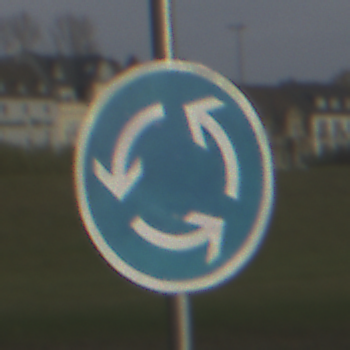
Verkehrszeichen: Kreisverkehr
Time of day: SunriseSunset
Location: Outdoor (Suburban)
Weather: PartlyCloudy
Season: NotSpecified
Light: Natural